Field crop: maize
Growth stage: 2
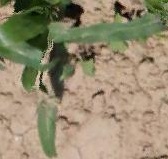
Species: maize